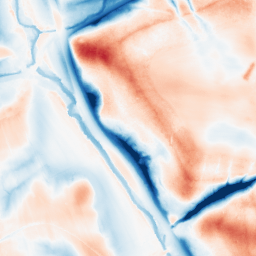
Category: trend_removal
Decomposition family: local_polynomial
Decomposition parameters: window_size: 51
degree: 1
Upsampling method: quintic
Upsampling parameters: scale: 8
Upsampling scale: 8